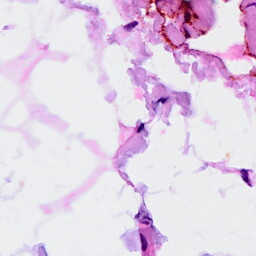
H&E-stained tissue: Breast